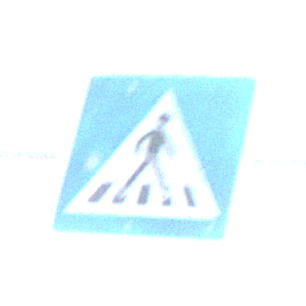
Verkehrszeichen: FussgaengerueberwegLinks
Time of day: MorningAfternoon
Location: Outdoor (Suburban)
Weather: PartlyCloudy
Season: NotSpecified
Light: Natural